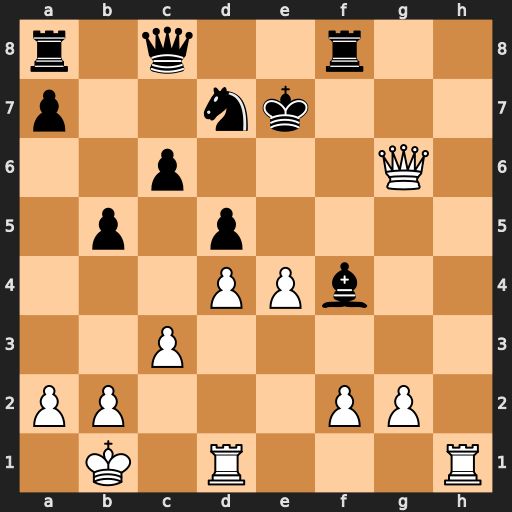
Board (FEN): r1q2r2/p2nk3/2p3Q1/1p1p4/3PPb2/2P5/PP3PP1/1K1R3R
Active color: w
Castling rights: -
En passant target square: -
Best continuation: Rh7+ Kd8 e5